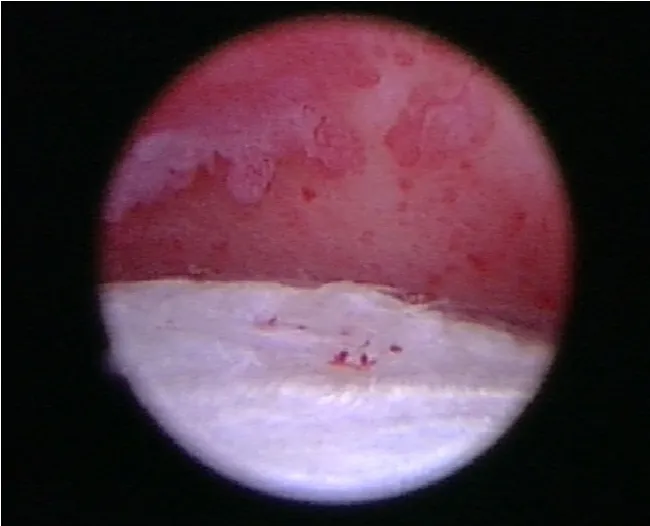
Areas of grade III/IV cartilage erosion on Modified Outerbridge Cartilage Scoring System were noted along the caudal humeral head and glenoid during arthroscopy in this patient diagnosed with adhesive capsulitis.
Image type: endoscopy (arthroscopy)